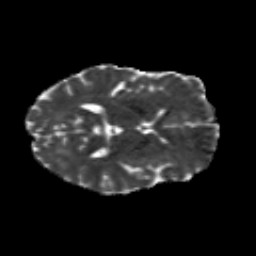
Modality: MD
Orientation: axial
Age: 28
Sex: female
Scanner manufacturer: siemens
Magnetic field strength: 3 T
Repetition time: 8.8 s
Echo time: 0.085 s